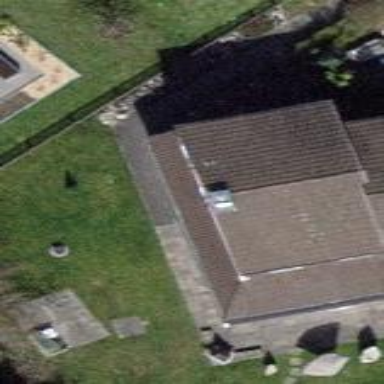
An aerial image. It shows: Simple house.